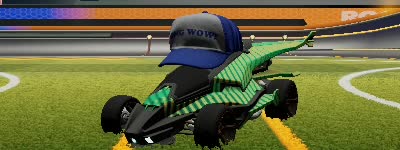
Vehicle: aftershock